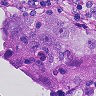
Metastatic tissue present: yes